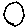
Label: circle